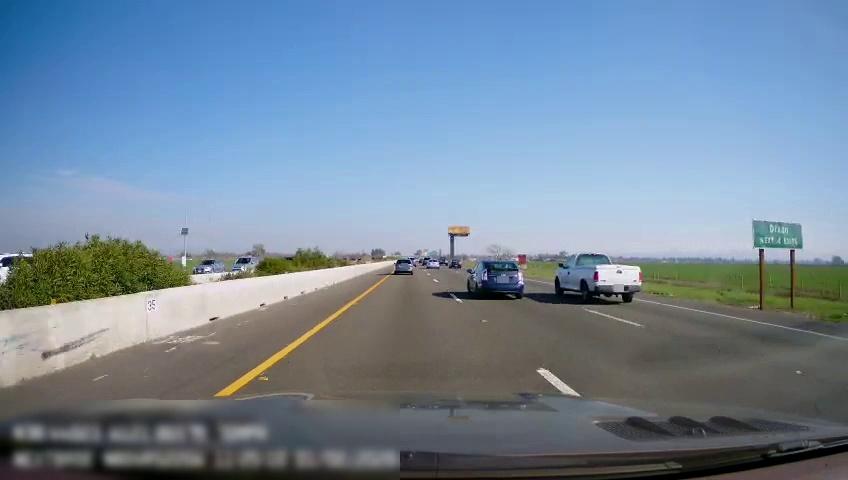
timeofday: Day
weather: Sunny
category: Drivable Space
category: Vehicles | Car
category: Vehicles | SUV
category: Vehicles | SUV
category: Vehicles | SUV
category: Vehicles | Truck
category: Vehicles | Car
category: Vehicles | Car
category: Lanes | Current Lane
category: Lanes | Current Lane
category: Lanes | Alternate Lane
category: Lanes | Alternate Lane
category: Traffic | Signs